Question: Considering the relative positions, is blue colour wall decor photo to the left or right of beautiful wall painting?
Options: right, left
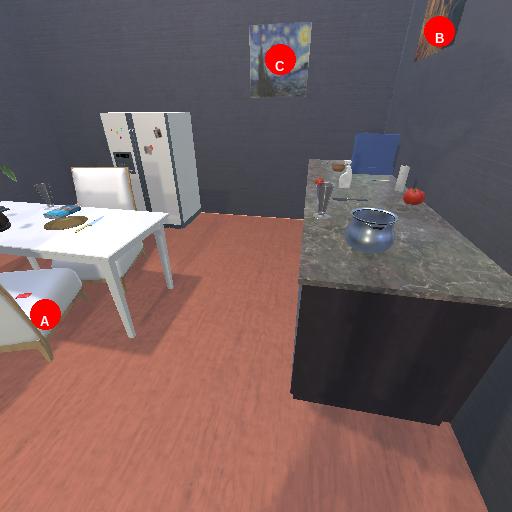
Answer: right